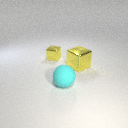
large yellow metal cube behind large cyan rubber sphere